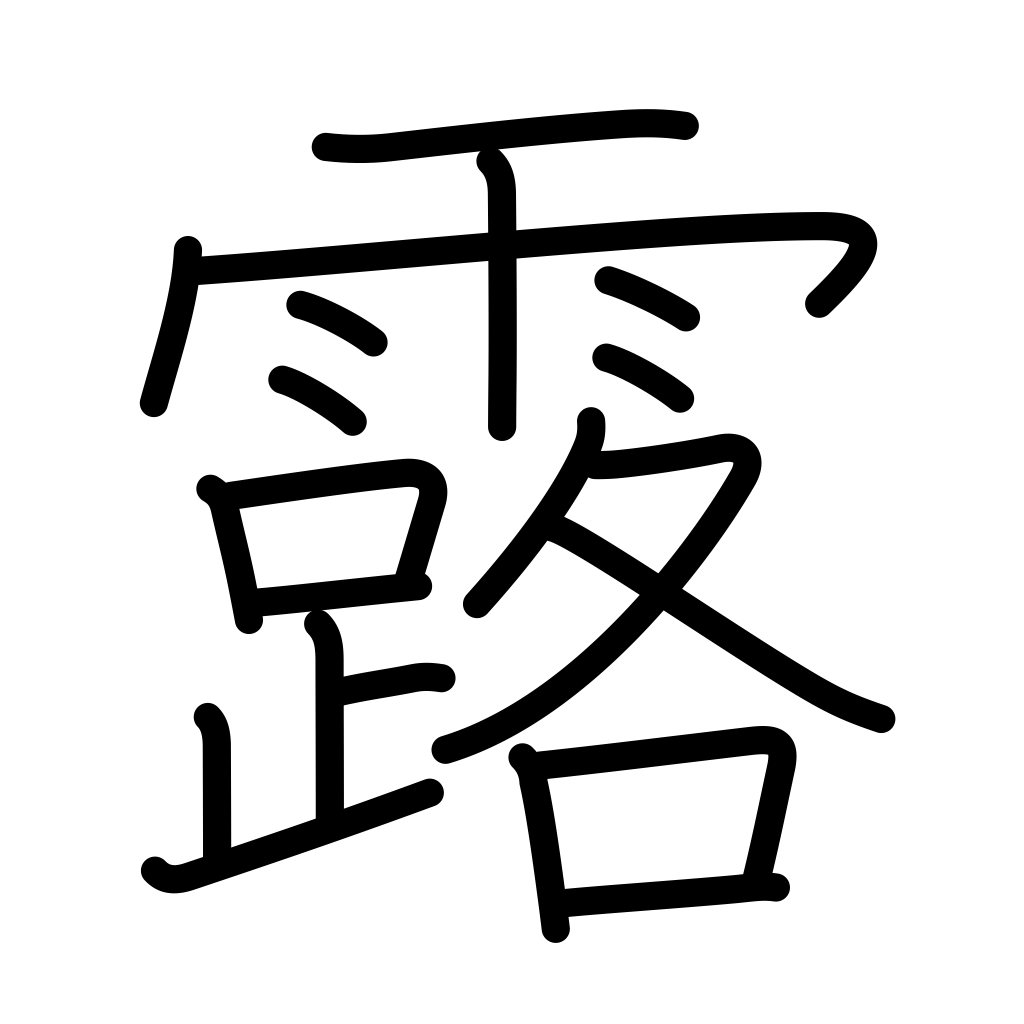
Meaning: dew, tears, expose, Russia